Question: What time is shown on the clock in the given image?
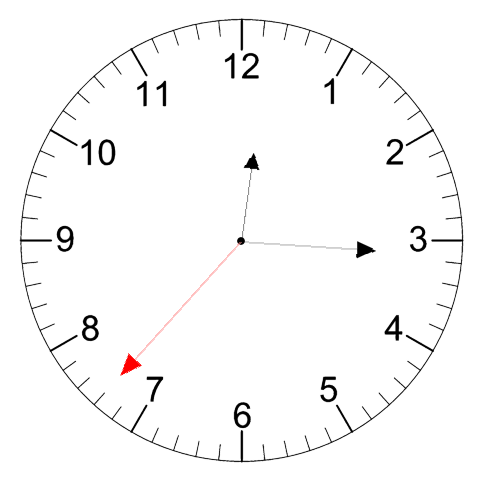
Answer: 12:15:37